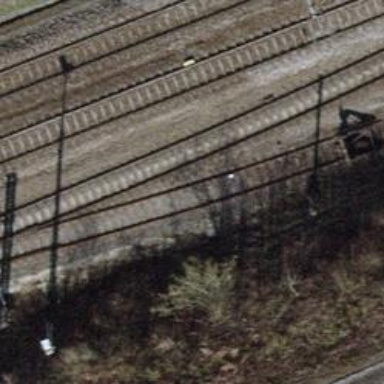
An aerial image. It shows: Railway yard with one track in service.